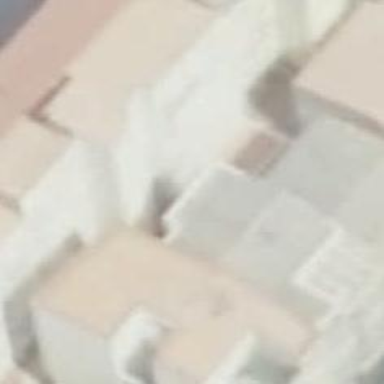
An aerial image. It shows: Part of building.